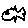
Label: fish